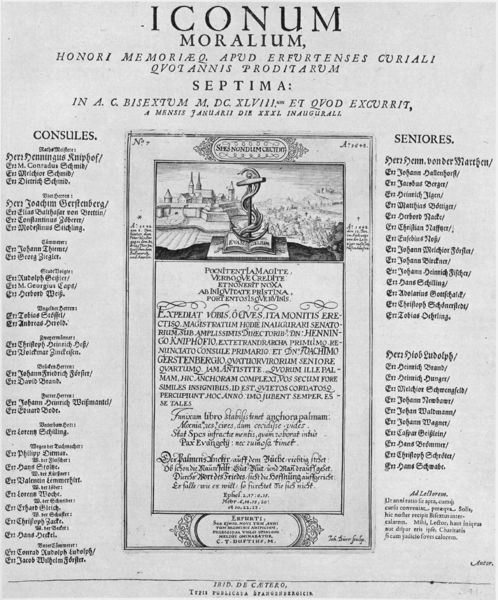
Titel: ICONUM MORALIUM, HONORI MEMORIAEQ. APUD ERFURTENSES CURIALI
Künstler: Johann Dürr
Standort: Wolfenbüttel
Institution: Herzog August Bibliothek
Schlagwörter: weiß, landschaft, stadt, grau, hintergrund, schwarz, dach, haus, schloss, rahmen, sockel, tod, bild, feld, felder, häuser, kirche, blatt, wald, brunnen, oval, turm, schrift, papier, ort, dorf, mauer, grafik, graphik, spalten, rand, kartusche, foto, fotografie, antike, buch, kreuz, türme, druck, stich, titel, seite, illustration, schwarzweiß, text, zeitung, buchstaben, überschrift, schlange, arzt, medizin, namen, moral, märchen, gedicht, kongress, anker, urkunde, forschung, miniatur, durck, strophen, flugblatt, senioren, abbildung, lied, legende, aal, ankel, latein, lateinisch, schirft, aufstellung, seriendruck, liste, auflistung, vignetten, apotheke, consulen, iconum, illustzration, listen, natter, regeln, seinte, sruck, äskulap, aufzählung, vitruv, konsul, äsop, ztbi, konsuln, fers, iconum moralium, consules, septima, siebte ausgabe, konsule